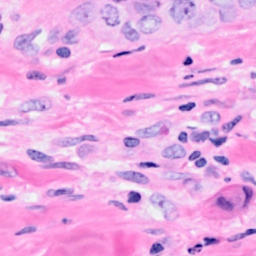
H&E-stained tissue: Breast